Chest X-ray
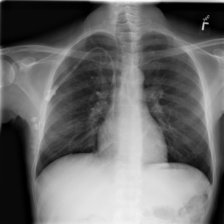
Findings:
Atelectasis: negative
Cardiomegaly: negative
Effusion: negative
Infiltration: negative
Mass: negative
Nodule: negative
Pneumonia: negative
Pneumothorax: negative
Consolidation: negative
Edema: negative
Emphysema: negative
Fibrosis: negative
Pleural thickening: negative
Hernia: negative